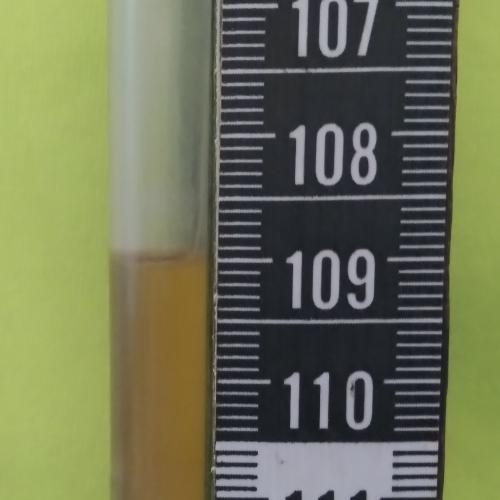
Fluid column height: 109.0 cm